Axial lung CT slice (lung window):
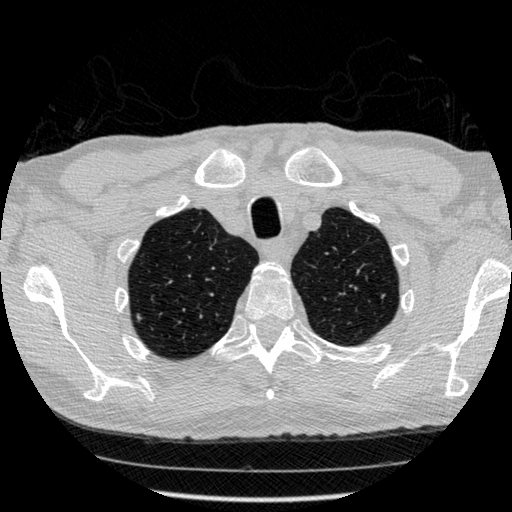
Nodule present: yes
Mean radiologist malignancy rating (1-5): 2